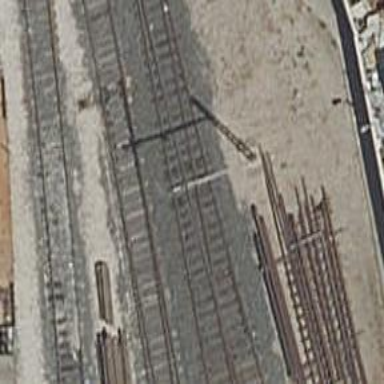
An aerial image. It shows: Rail yard with electrified contact lines for railway operations.